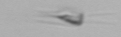
Label: Calciopappus